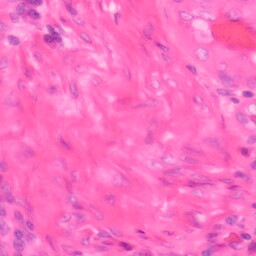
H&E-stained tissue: Colon